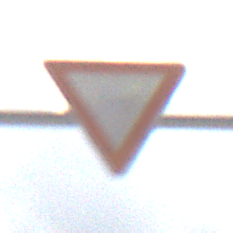
Verkehrszeichen: VorfahrtGewaehren
Umgebung: Outdoor, Suburban
Tageszeit: MorningAfternoon
Wetter: PartlyCloudy
Licht: Natural
Jahreszeit: NotSpecified
Kontrast: HighContrast